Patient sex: M
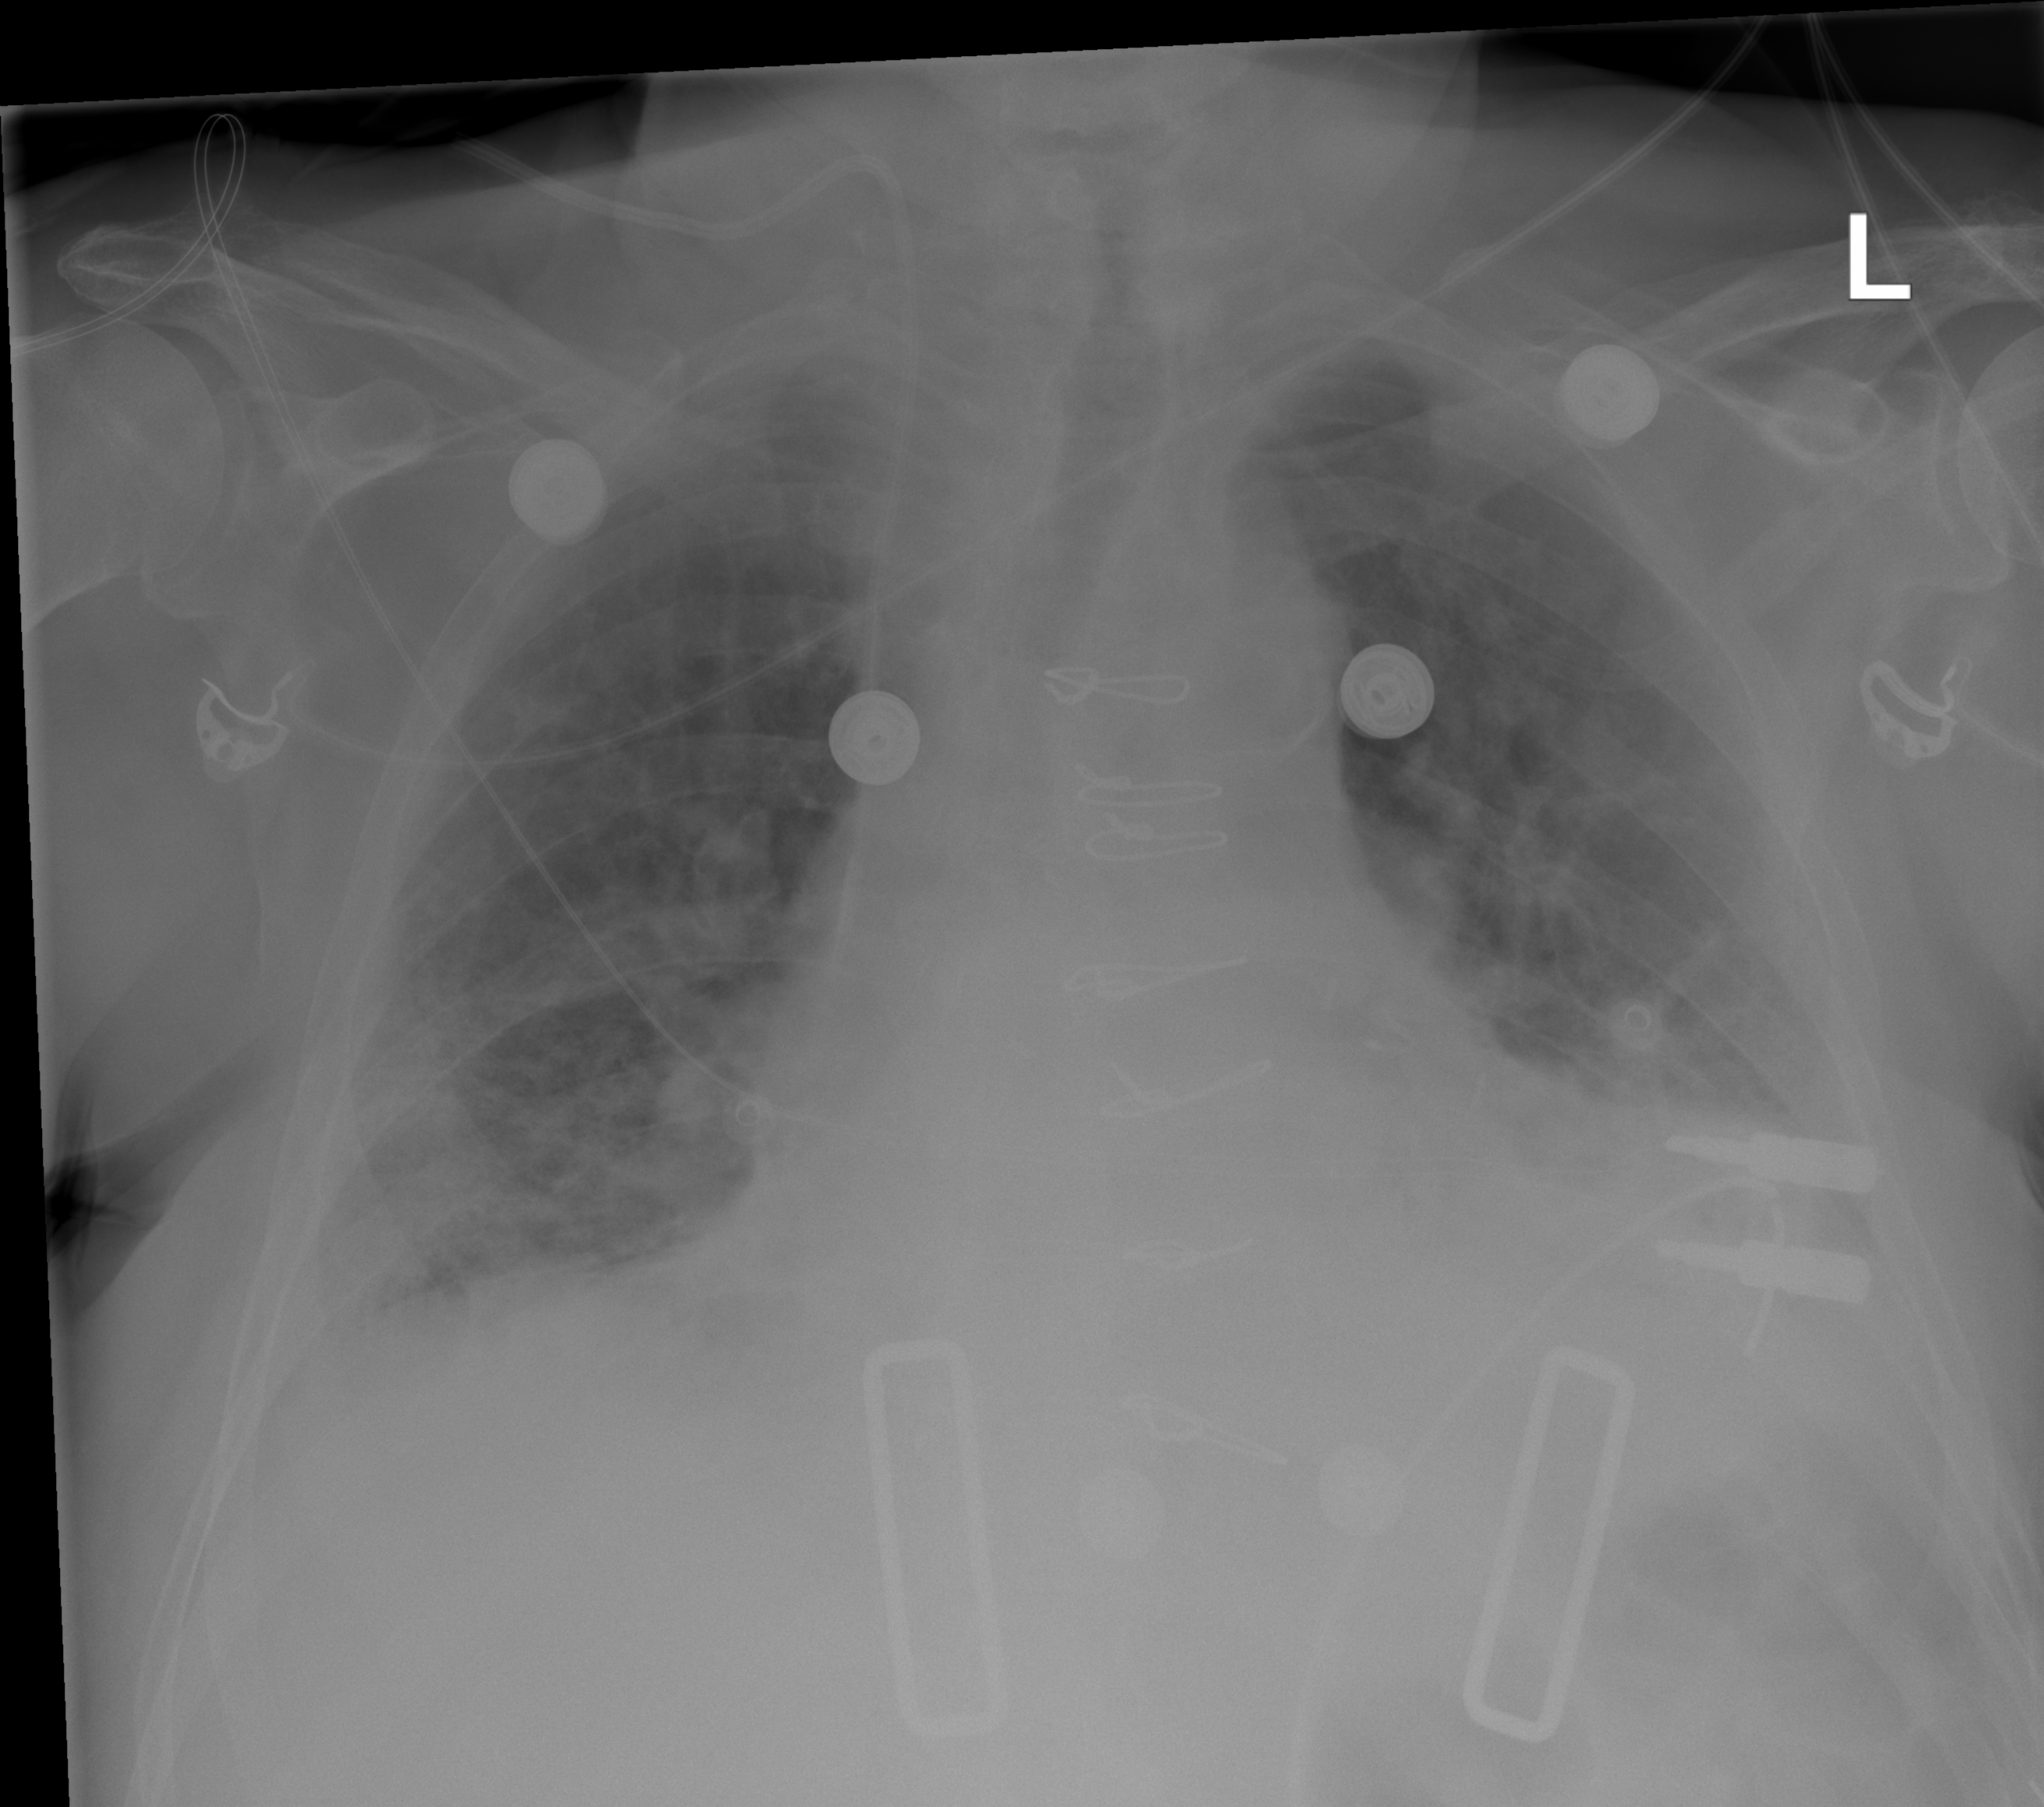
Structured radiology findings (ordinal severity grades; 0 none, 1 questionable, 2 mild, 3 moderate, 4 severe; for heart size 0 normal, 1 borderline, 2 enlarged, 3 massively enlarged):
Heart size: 2
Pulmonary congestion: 2
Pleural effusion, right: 2
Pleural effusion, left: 2
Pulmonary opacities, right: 2
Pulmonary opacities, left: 1
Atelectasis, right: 2
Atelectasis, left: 2